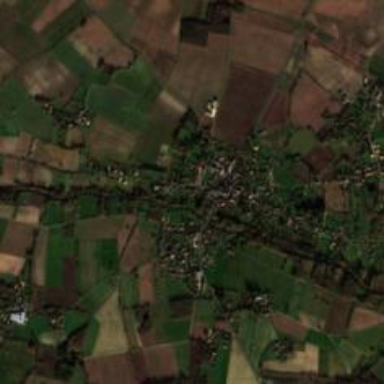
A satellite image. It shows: Small hamlet.